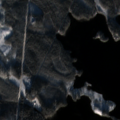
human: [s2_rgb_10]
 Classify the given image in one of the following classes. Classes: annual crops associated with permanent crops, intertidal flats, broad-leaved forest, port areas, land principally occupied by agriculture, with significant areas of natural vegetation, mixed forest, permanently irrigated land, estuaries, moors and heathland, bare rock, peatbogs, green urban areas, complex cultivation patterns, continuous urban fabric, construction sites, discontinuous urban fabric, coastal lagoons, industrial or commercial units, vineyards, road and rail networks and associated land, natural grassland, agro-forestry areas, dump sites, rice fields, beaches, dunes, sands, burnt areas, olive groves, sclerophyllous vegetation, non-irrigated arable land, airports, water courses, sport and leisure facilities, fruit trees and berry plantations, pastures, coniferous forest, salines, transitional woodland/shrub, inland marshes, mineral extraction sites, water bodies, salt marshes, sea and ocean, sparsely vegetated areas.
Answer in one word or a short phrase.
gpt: coniferous forest, mixed forest, water bodies